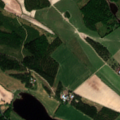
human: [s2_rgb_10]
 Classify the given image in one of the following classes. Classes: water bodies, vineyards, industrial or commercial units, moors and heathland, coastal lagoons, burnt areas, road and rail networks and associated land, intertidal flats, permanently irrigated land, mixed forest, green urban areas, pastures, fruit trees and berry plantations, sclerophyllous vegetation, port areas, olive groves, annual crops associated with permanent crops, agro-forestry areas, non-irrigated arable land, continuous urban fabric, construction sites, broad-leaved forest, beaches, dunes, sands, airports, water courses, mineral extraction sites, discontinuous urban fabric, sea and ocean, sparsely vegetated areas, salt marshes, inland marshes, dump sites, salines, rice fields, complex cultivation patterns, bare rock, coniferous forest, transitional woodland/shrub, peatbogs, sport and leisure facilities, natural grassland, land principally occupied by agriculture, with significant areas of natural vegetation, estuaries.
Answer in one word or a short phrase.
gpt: non-irrigated arable land, land principally occupied by agriculture, with significant areas of natural vegetation, coniferous forest, mixed forest, water bodies